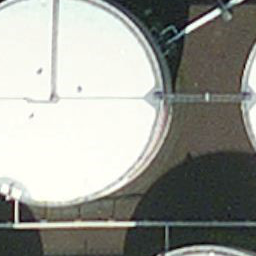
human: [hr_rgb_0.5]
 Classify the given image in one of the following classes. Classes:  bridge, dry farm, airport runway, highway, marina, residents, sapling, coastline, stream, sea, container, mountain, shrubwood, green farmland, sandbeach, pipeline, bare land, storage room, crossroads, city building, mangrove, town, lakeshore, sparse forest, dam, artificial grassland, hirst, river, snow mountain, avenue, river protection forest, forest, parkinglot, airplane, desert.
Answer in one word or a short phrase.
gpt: storage room